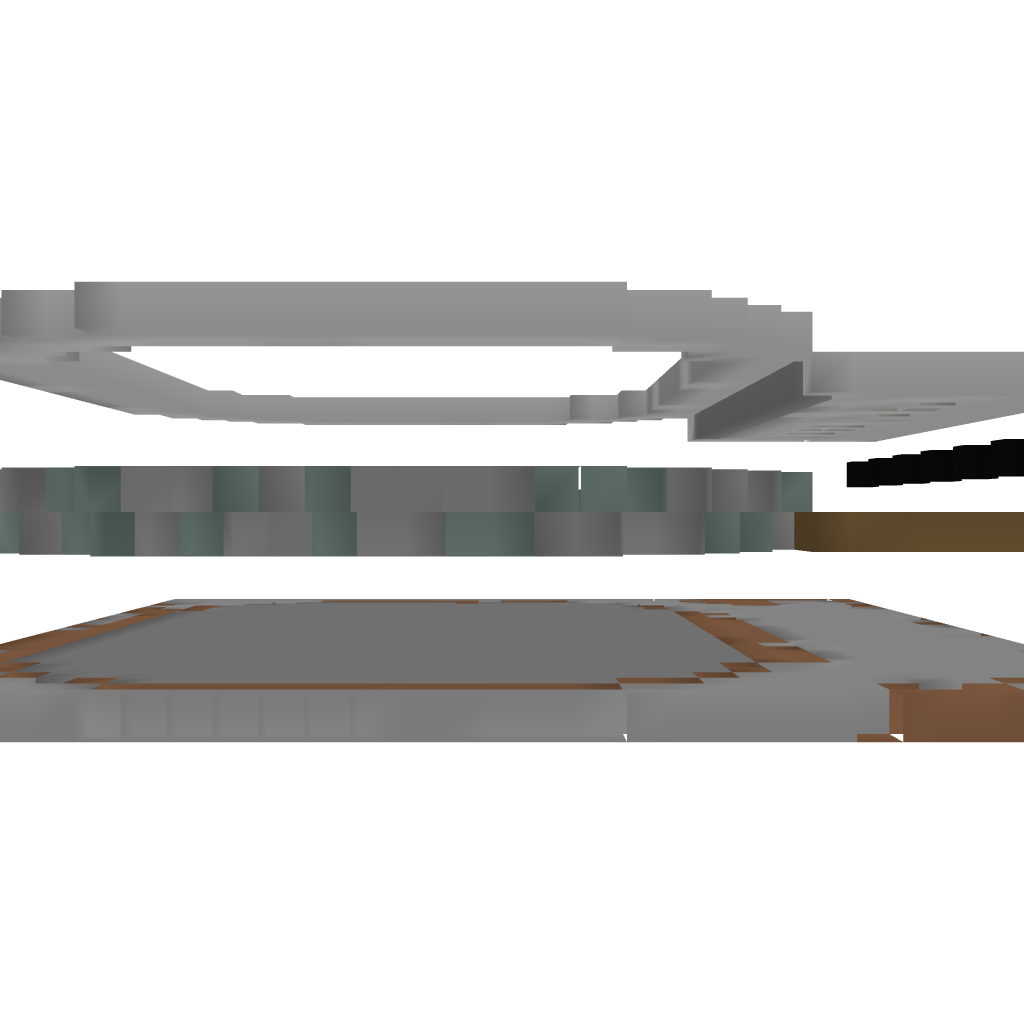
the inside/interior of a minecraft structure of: Plain Arena